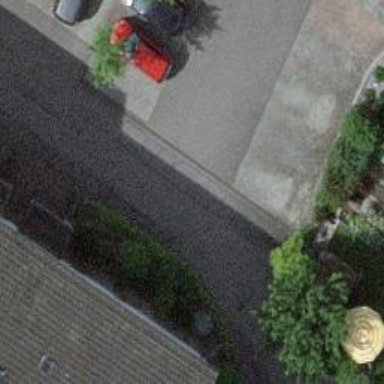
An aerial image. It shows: Asphalt road designated as living street.